Interaction volume radius: 10 \u00c5
Interaction volume height: 30 \u00c5
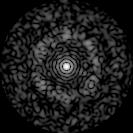
Disorder parameter: 0.7804